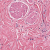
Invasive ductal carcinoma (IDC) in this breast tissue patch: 0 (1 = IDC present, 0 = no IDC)